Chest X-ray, PA view. Patient: 49 years old, sex F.
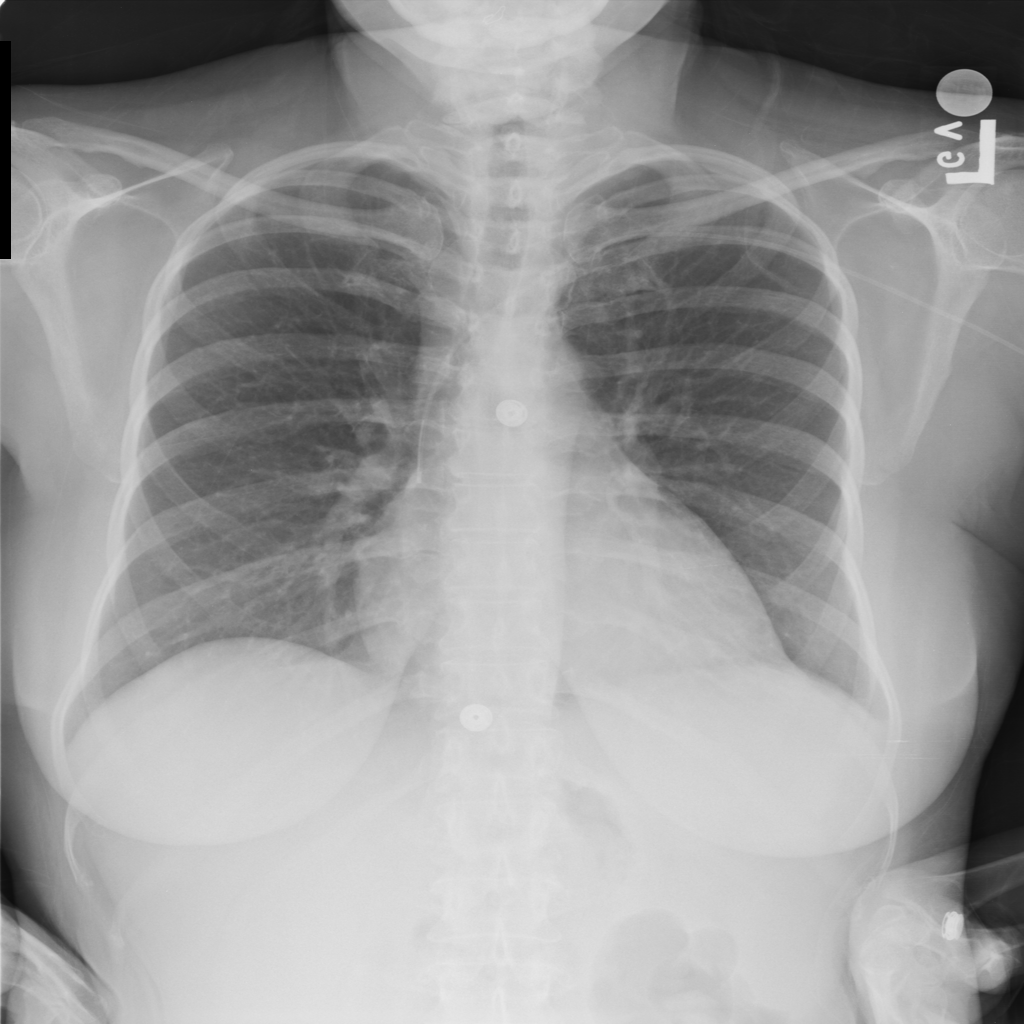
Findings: No Finding